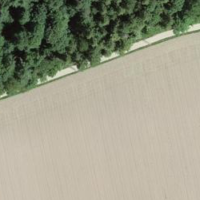
EUNIS habitat code: 52
Species observed at this site:
Populus tremula